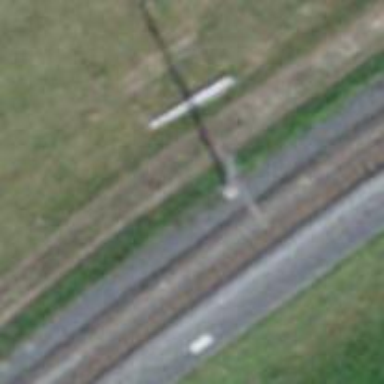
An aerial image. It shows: Power pole.